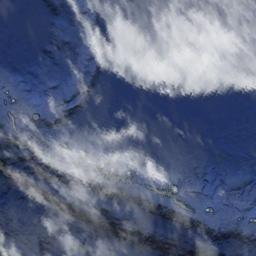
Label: cloud